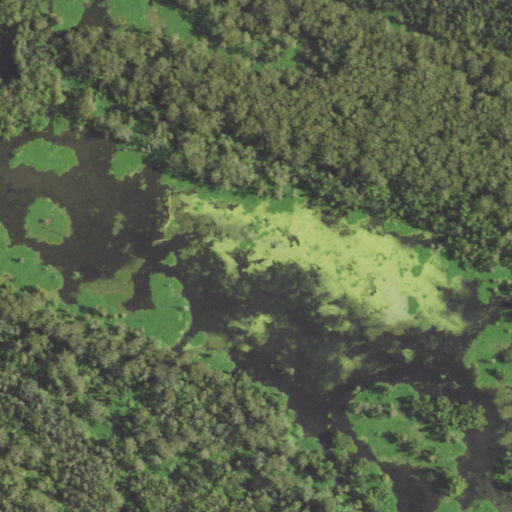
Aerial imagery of island in Louisiana named Bateman Island containing herbaceous wetlands, woody wetlands, and open water